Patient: sex F, age 49
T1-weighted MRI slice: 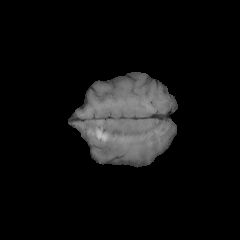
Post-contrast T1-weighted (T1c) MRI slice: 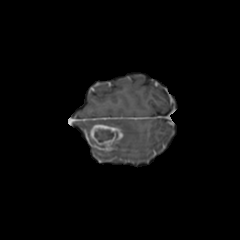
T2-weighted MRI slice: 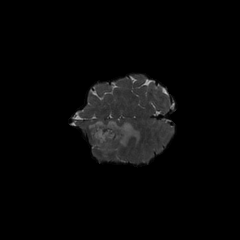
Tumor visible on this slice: yes
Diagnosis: Glioblastoma, IDH-wildtype
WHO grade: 4